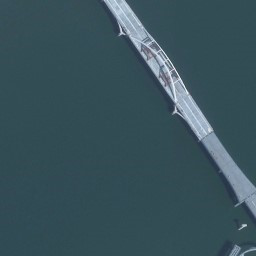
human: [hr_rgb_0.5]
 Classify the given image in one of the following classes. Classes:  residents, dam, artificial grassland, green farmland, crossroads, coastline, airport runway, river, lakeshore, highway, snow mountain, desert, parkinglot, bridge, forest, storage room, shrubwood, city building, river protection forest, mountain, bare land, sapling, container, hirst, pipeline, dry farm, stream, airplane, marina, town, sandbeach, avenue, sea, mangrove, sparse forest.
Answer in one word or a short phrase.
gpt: bridge